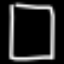
Label: square